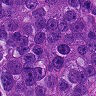
Metastatic tissue present: yes